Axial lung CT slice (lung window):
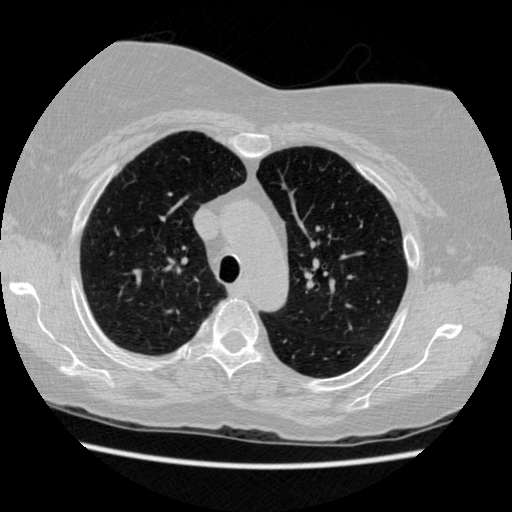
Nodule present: no